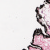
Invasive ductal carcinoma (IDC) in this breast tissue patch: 0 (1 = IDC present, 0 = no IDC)